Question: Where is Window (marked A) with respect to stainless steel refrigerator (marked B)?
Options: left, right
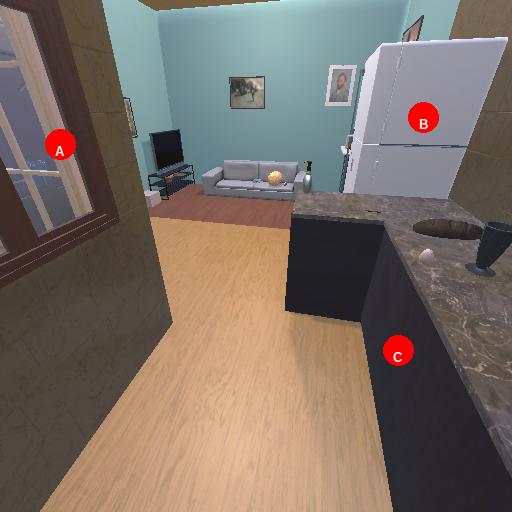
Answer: left